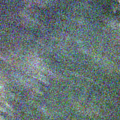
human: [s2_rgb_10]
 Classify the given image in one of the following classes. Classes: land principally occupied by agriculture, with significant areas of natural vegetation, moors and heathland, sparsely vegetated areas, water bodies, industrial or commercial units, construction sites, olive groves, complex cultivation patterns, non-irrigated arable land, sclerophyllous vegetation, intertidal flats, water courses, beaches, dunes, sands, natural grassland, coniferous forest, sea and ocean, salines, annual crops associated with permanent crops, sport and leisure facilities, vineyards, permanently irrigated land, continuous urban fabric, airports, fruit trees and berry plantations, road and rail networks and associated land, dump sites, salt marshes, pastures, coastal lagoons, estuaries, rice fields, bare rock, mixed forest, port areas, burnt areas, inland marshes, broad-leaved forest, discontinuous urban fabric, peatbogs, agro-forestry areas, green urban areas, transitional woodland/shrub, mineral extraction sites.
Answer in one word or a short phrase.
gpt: water bodies